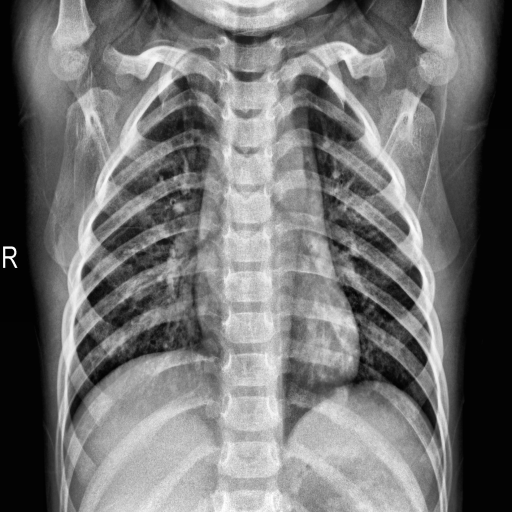
Finding: NORMAL